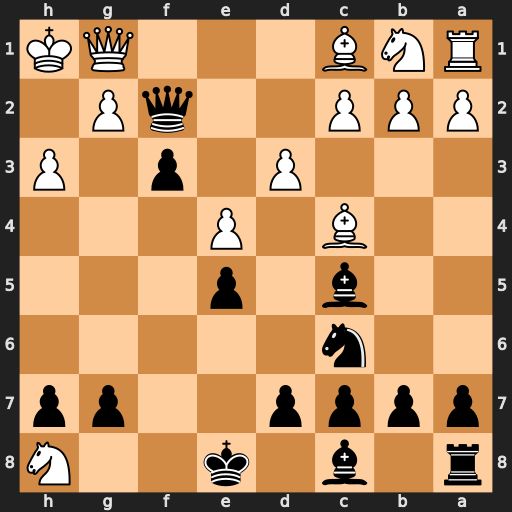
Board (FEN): r1b1k2N/pppp2pp/2n5/2b1p3/2B1P3/3P1p1P/PPP2qP1/RNB3QK
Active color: b
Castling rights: q
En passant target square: -
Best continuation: Qxg1#